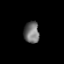
Tissue: prostate
Cell type: Epithelial cells
Senescence score: 0.235
Nuclear area (px): 322
Mean DAPI intensity: 113.447